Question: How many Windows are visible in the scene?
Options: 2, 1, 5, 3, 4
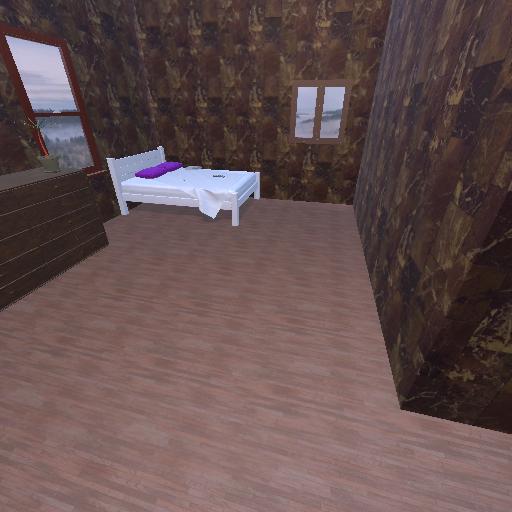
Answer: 2